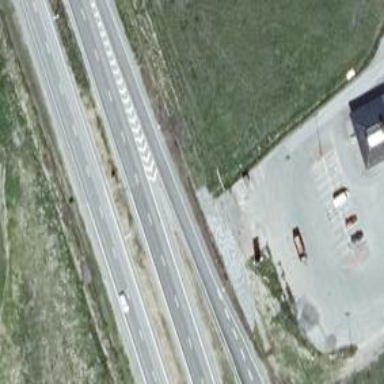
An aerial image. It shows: Asphalt trunk highway.